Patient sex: F
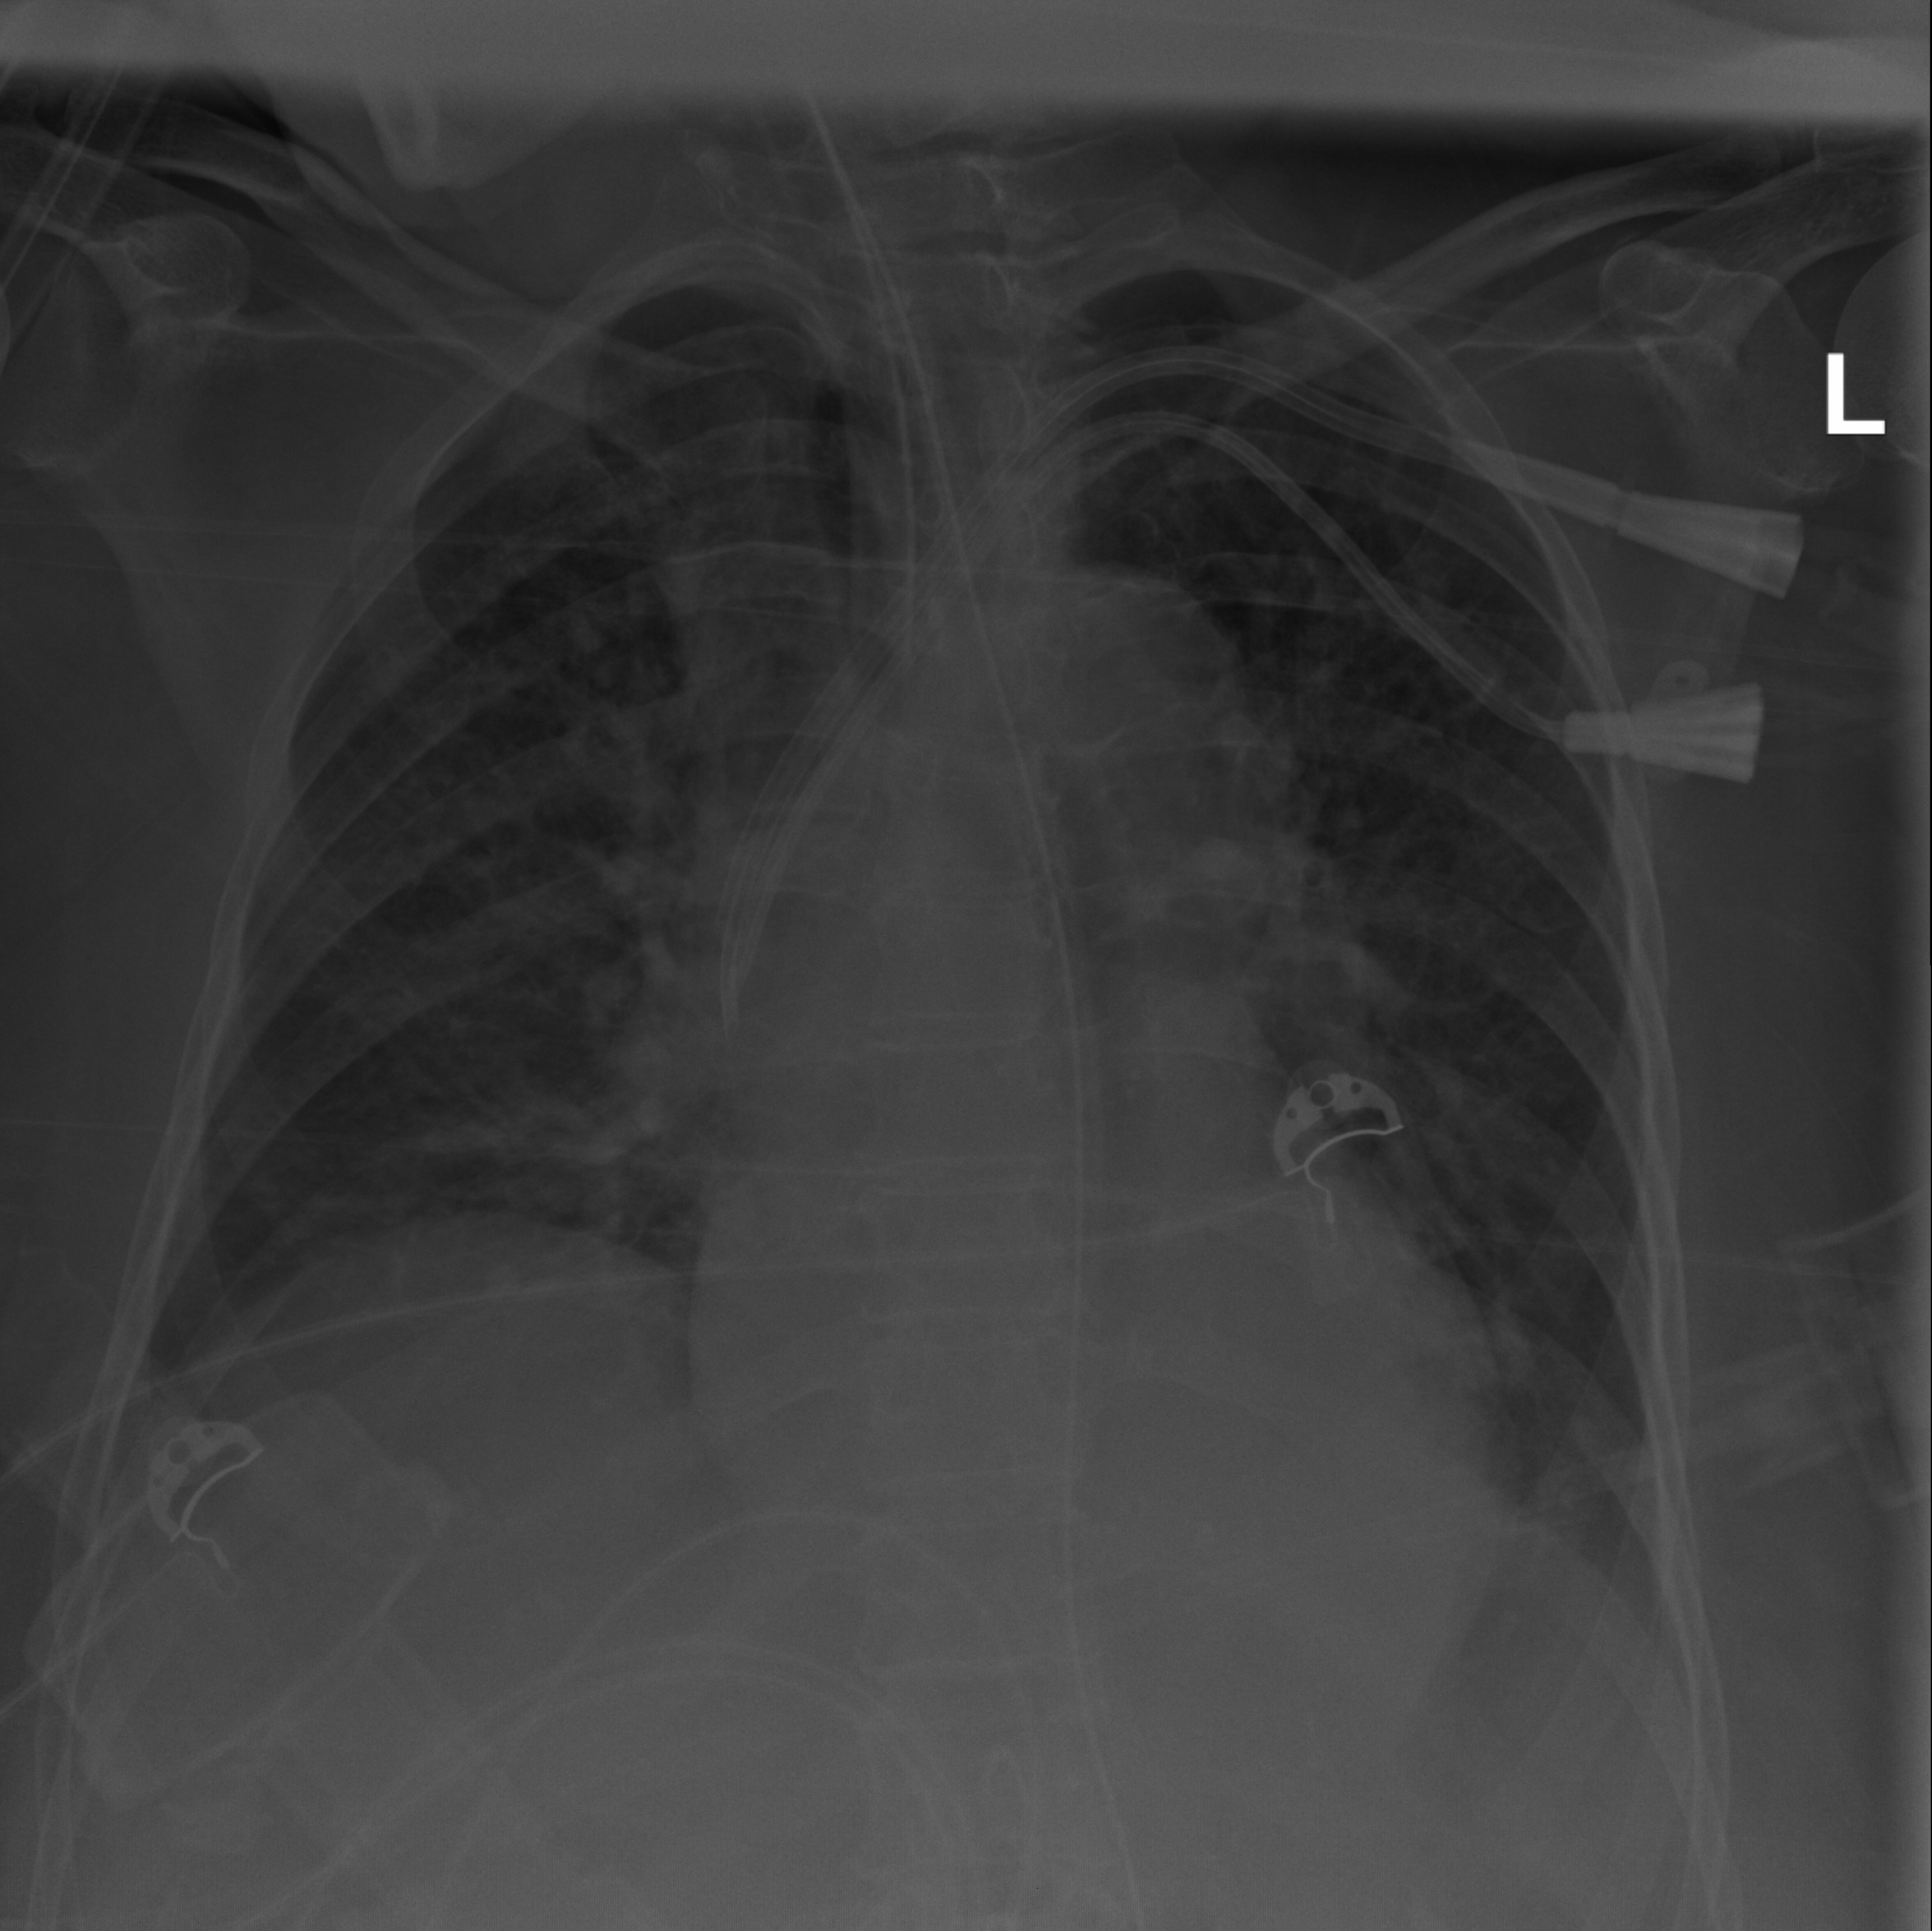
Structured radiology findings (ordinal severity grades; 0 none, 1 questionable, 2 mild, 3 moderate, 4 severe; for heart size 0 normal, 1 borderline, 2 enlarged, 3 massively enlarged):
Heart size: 0
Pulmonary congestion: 2
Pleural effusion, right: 0
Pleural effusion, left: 2
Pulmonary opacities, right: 1
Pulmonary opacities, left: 1
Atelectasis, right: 2
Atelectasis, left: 2